Aerial crown-view tile of a tropical tree (Barro Colorado Island, Panama), acquired 20250317:
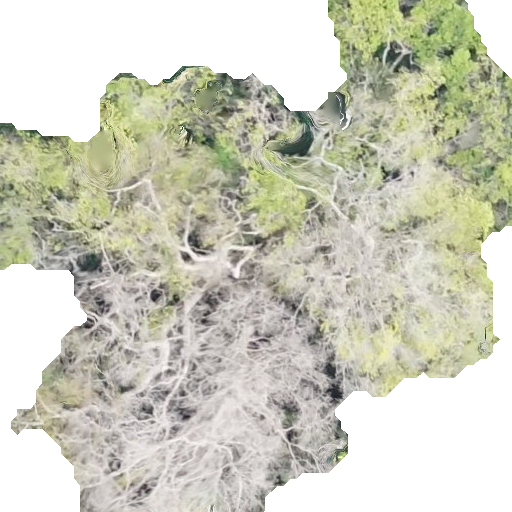
Species: Terminalia amazonia
GBIF accepted scientific name: Terminalia amazonica
Crown area: 306.631 m²